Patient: sex F, age 31
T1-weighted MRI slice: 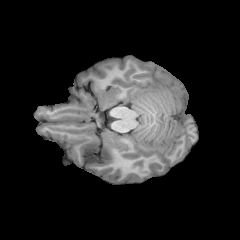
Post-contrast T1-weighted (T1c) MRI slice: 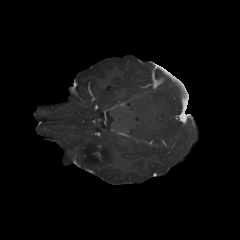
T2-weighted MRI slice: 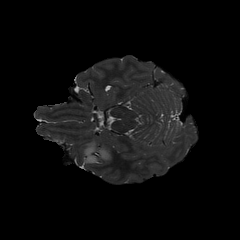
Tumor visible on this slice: yes
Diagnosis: Astrocytoma, IDH-mutant
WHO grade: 2